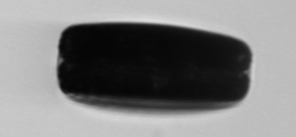
Label: Coscinodiscus